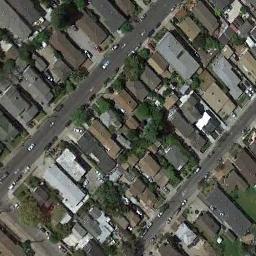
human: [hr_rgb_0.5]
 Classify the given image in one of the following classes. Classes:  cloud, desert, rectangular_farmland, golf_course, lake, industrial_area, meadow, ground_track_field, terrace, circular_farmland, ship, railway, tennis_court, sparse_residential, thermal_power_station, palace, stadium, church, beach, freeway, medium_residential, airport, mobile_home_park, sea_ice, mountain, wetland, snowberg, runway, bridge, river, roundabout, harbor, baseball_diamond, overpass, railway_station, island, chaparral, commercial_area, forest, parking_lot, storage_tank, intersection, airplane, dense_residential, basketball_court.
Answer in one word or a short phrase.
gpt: dense_residential